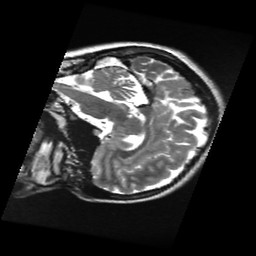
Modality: T2w
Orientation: sagittal
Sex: female
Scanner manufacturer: ge
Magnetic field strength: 3 T
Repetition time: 5 s
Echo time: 0.1022 s